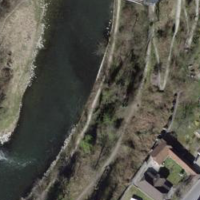
EUNIS habitat code: 15
Species observed at this site:
Allium ursinum
Ficaria verna
Sonchus asper